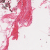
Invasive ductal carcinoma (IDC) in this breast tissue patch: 0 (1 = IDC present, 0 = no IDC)